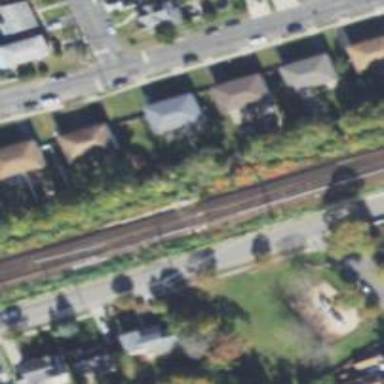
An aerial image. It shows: Electrified railway line.